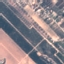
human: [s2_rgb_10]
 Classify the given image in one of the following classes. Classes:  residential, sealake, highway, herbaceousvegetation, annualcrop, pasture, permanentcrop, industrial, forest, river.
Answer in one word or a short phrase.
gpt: PermanentCrop